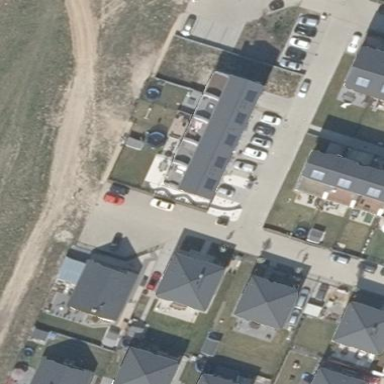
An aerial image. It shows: Terrace building with gabled roof.